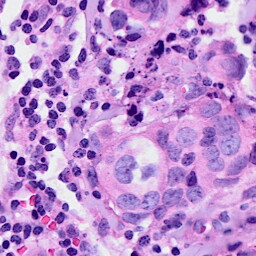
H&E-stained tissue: Breast